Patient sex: M
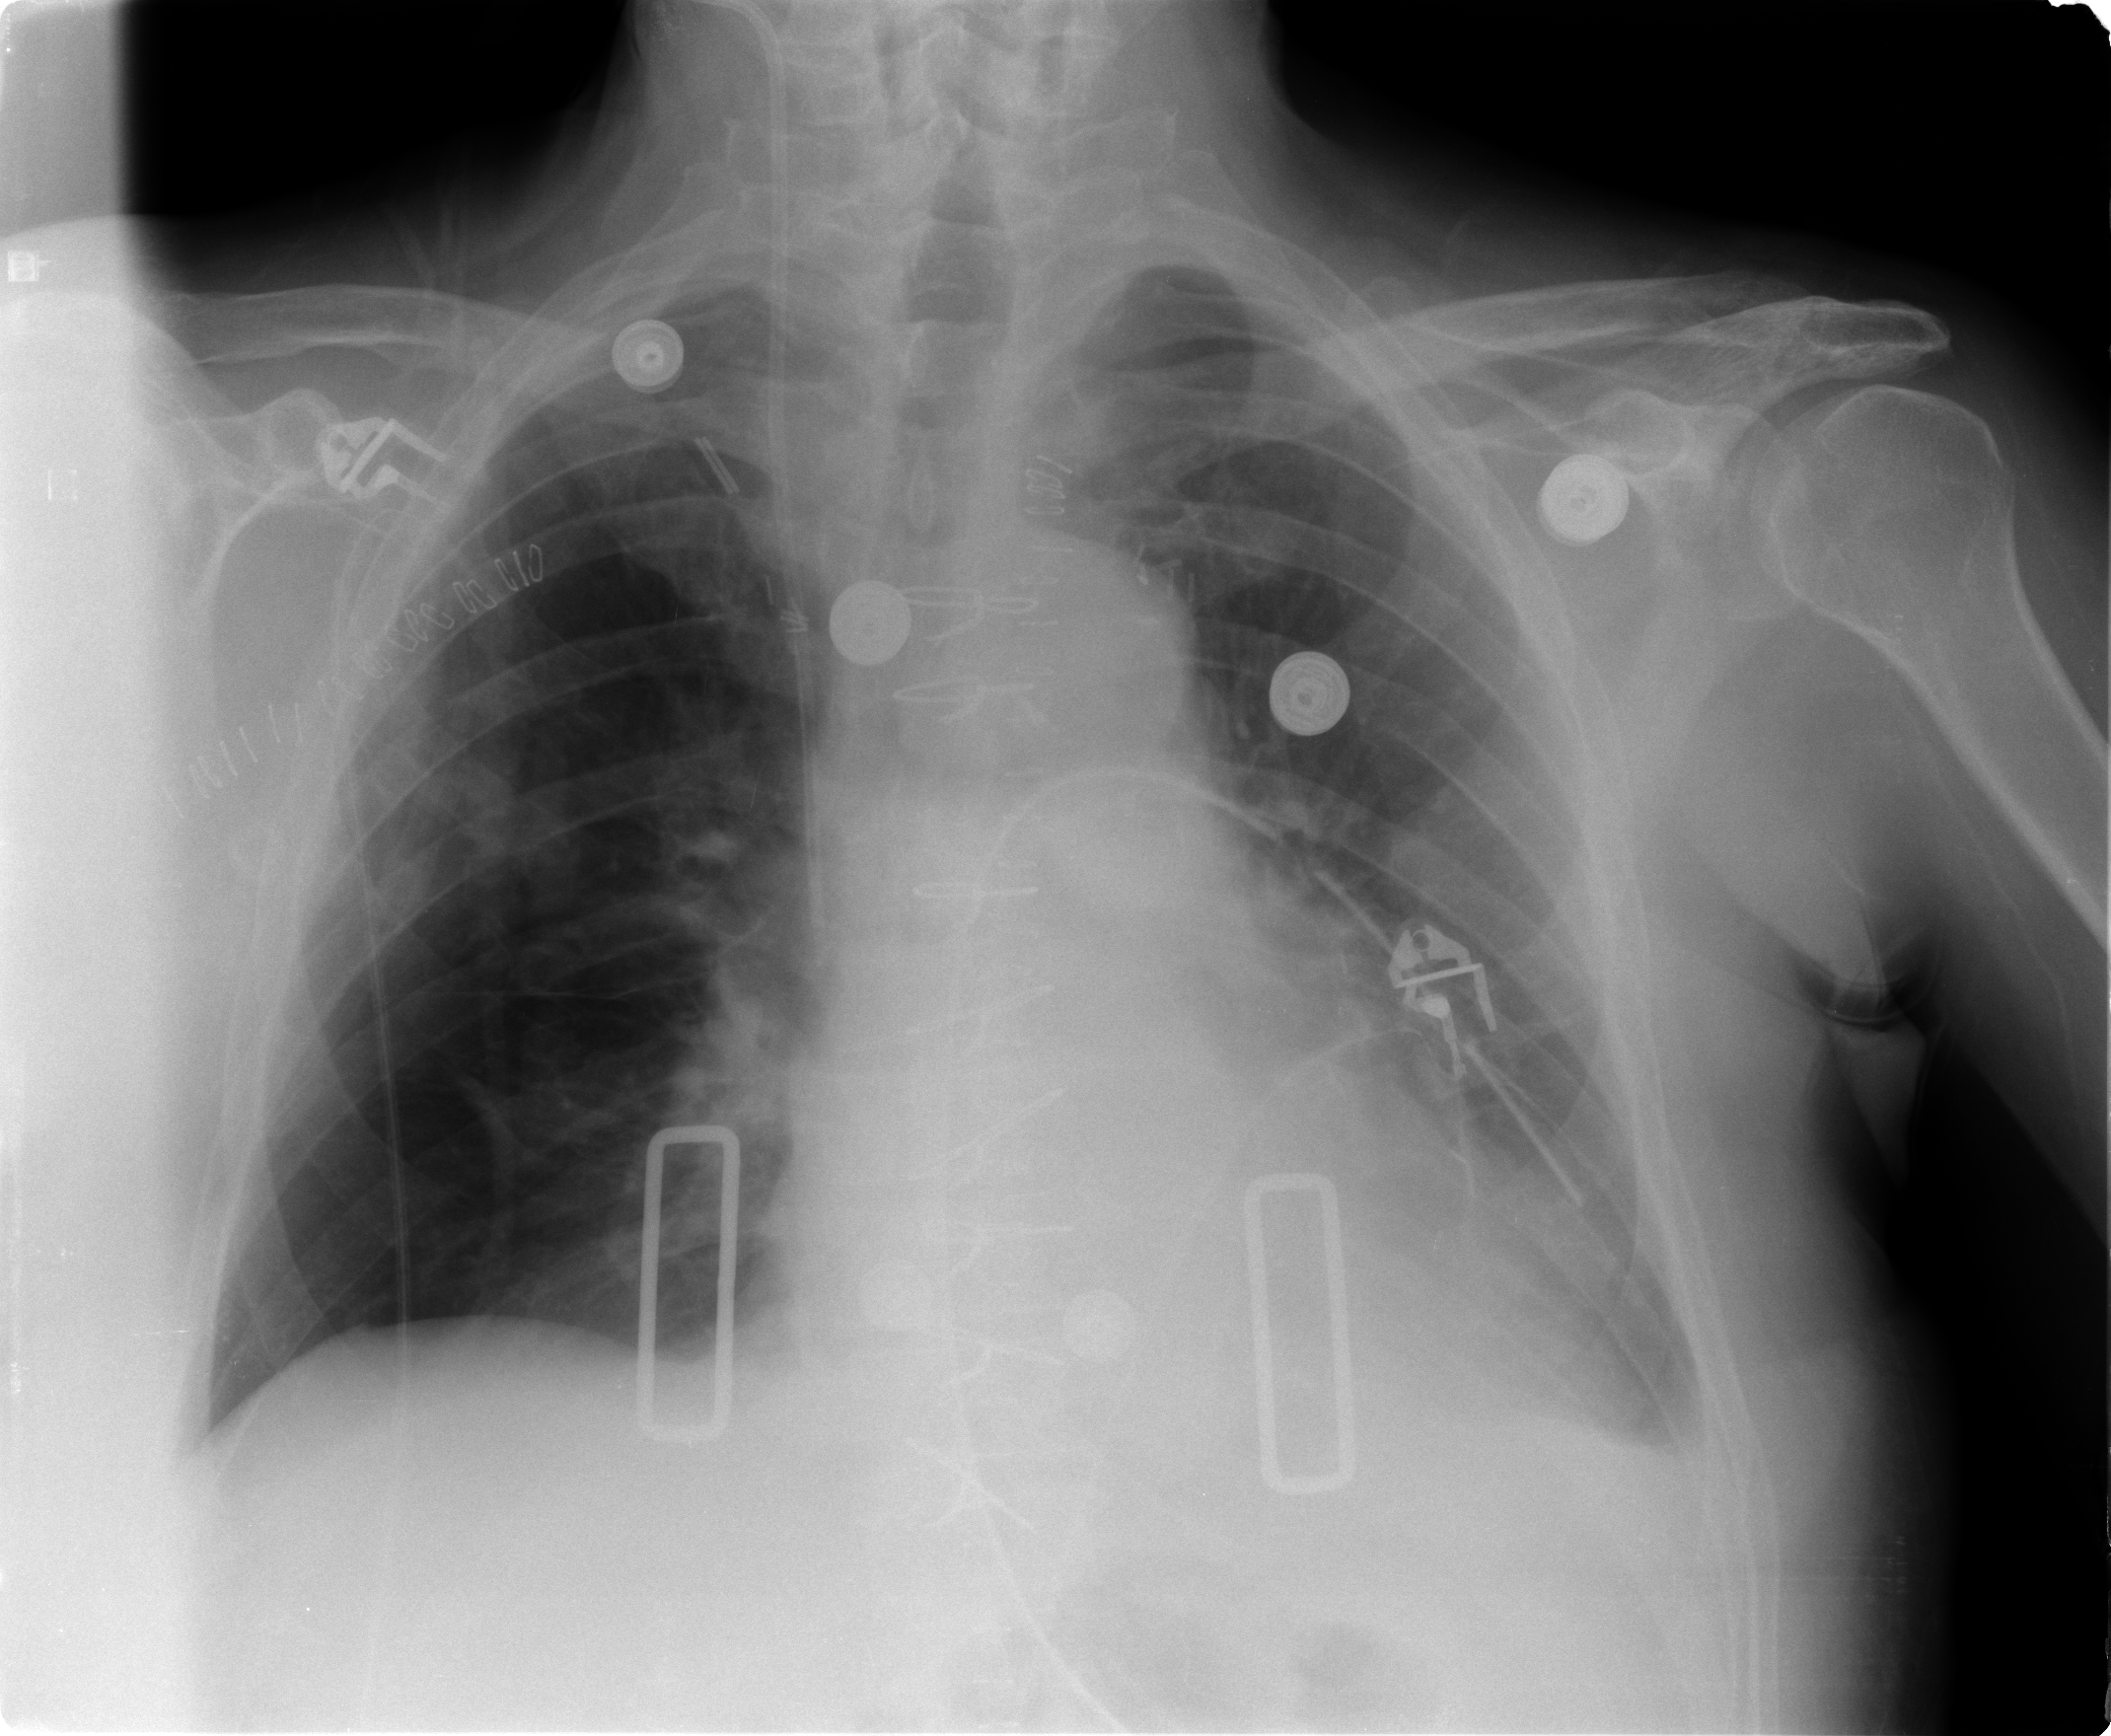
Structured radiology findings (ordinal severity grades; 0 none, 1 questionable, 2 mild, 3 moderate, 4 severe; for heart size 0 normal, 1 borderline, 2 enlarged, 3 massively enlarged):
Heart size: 2
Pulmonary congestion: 2
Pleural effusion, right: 0
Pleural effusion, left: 2
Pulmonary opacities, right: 0
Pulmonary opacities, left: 0
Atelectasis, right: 0
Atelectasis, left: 2